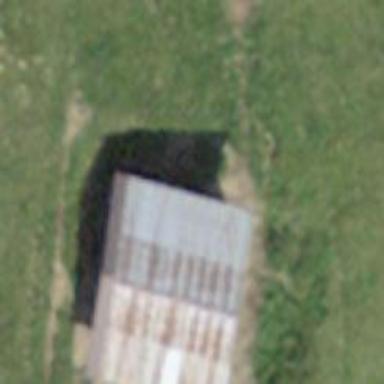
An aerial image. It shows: Rural barn.